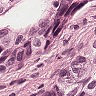
Metastatic tissue present: yes